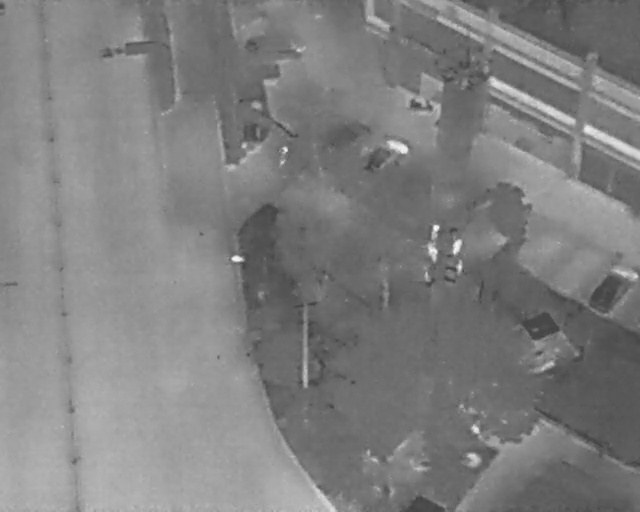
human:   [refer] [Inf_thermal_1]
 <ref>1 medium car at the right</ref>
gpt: <box>[[93, 51, 97, 62, 124]]</box>

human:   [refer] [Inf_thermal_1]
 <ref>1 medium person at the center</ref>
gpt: <box>[[42, 29, 46, 31, 10]]</box>